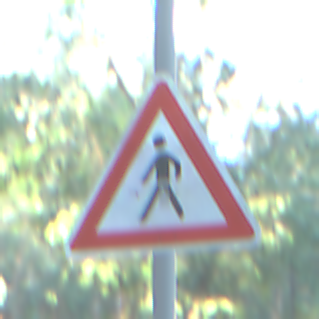
Verkehrszeichen: FussgaengerRechts
Umgebung: Outdoor, Nature
Tageszeit: MorningAfternoon
Wetter: Clear
Licht: Natural
Jahreszeit: NotSpecified
Kontrast: LowContrast